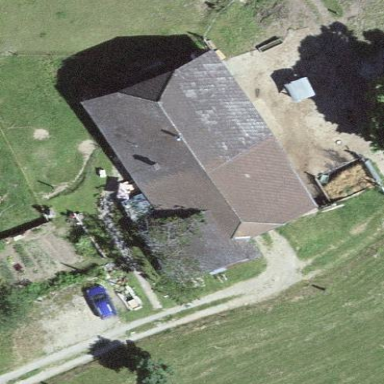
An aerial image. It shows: Farm building.